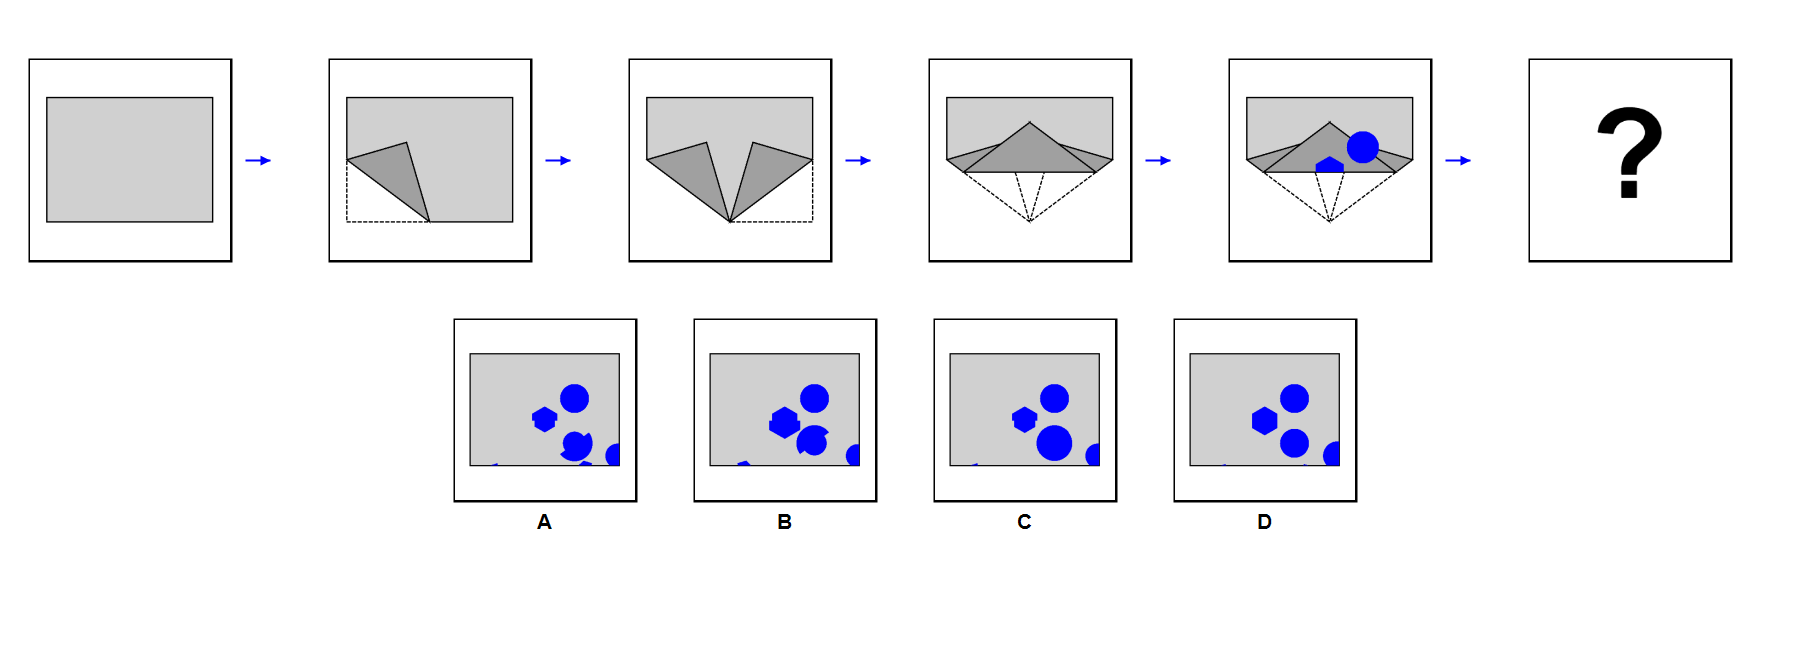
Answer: D